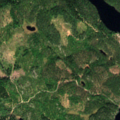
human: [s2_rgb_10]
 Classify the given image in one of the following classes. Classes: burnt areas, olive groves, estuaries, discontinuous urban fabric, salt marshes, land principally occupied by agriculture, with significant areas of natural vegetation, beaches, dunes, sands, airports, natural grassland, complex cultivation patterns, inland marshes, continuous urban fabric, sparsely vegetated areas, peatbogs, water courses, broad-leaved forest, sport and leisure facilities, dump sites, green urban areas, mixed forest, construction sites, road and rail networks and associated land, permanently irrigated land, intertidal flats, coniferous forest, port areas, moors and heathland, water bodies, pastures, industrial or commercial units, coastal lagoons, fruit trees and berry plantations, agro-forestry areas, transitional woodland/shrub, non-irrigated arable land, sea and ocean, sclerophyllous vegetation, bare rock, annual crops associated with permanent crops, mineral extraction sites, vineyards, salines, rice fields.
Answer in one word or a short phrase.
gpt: coniferous forest, transitional woodland/shrub, water bodies